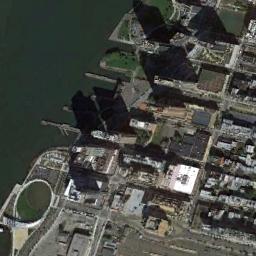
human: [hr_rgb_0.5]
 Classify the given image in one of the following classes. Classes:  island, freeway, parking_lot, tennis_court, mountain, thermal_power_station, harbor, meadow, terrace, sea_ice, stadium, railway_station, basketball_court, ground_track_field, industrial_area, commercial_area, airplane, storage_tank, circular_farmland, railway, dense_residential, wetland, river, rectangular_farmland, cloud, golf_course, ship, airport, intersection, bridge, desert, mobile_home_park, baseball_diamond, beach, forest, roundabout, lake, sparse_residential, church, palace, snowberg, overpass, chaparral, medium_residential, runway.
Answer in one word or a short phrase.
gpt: commercial_area